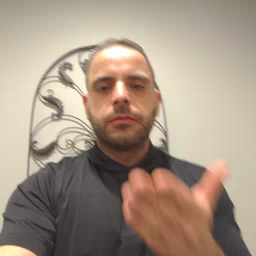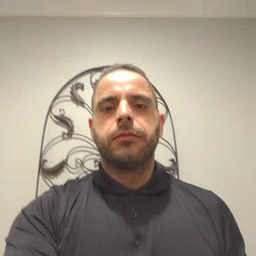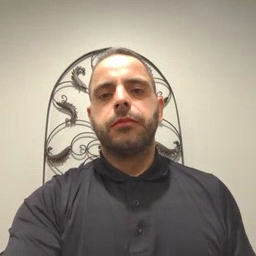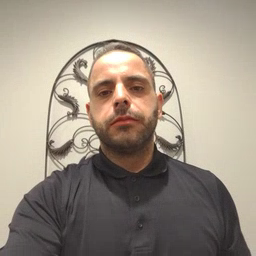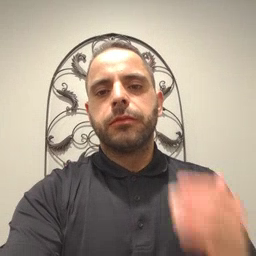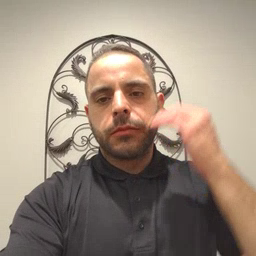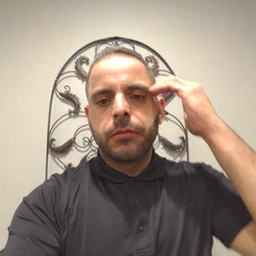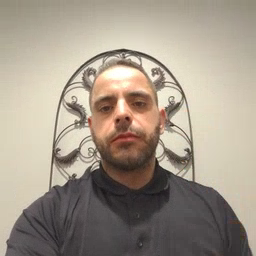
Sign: head